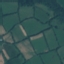
Land use / land cover: Pasture